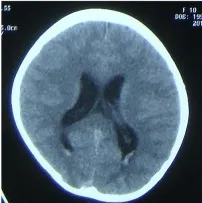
(A) First craniocerebral computed tomography (CT) scan, taken 3 months prior to admission. This revealed a full ventricular system with a significant bilateral subependymal vascular shadow in the posterior horn of the ventricles.
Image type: radiology (ct)